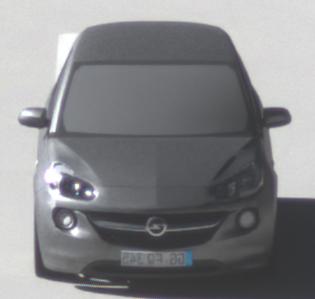
Make: Opel
Model: ADAM 1.2
Detailed model: ADAM
Model produced from: 2013/01
Model produced until: 2014/11
Doors: 3
Color: gray
Road condition: dry road
Daytime: morning or afternoon
Contrast: high contrast